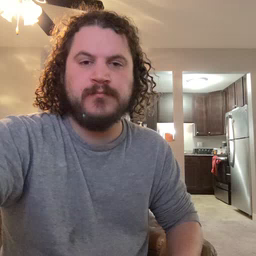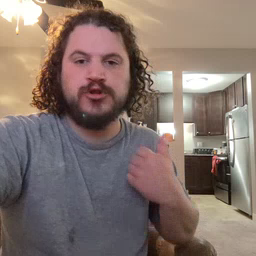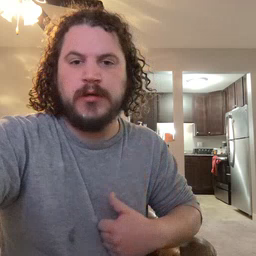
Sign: jacket